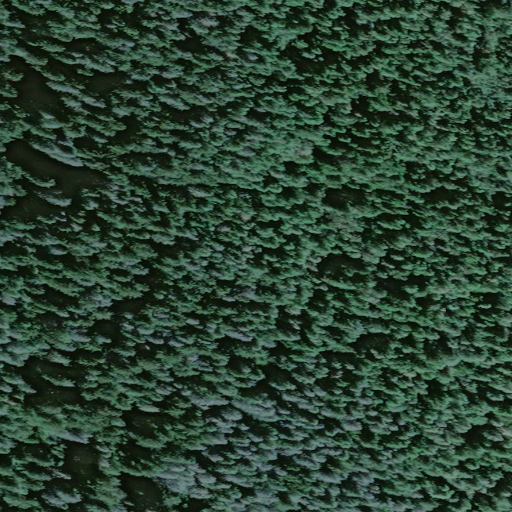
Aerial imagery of island in Alaska named Conclusion Island containing only unknown